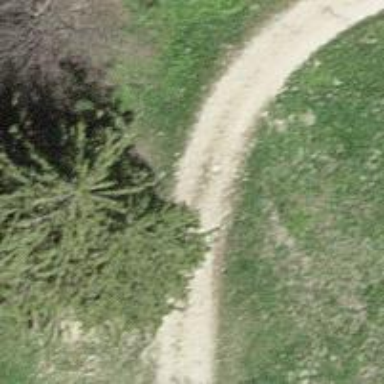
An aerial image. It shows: Gravel track with grade 2 tracktype.